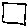
Label: square